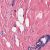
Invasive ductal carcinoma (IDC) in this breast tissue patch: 1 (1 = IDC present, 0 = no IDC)